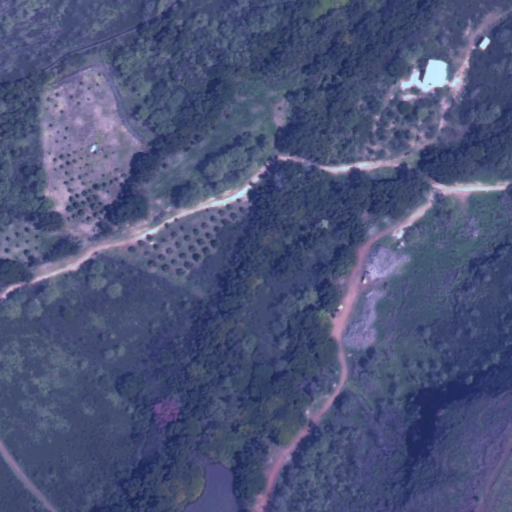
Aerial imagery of valley in Hawaii named Hō‘ea Valley containing only unknown